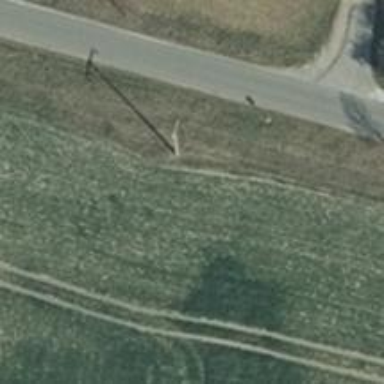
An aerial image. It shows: Minor power line.